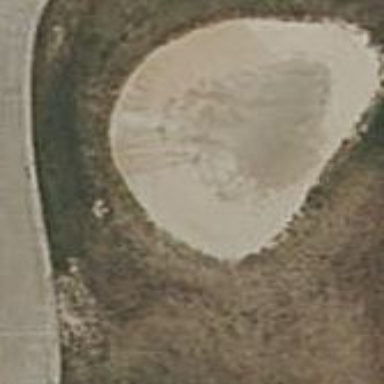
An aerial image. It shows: Golf bunker.